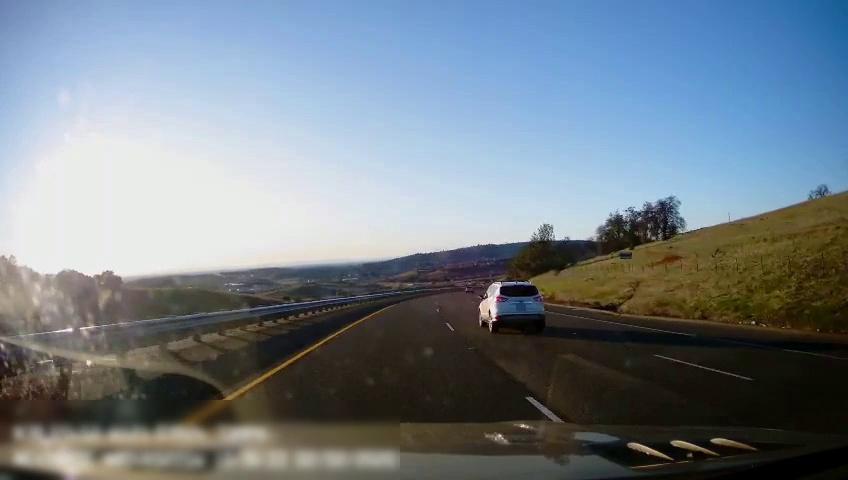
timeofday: Day
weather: Sunny
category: Drivable Space
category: Vehicles | SUV
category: Lanes | Current Lane
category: Lanes | Current Lane
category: Lanes | Alternate Lane
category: Lanes | Alternate Lane